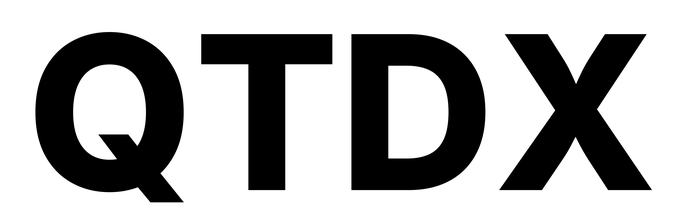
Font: Inter_ExtraBold